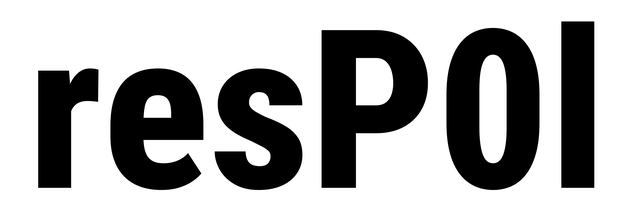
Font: Roboto_Condensed_ExtraBold